Question: I have location information provided by <URL> names, country names and country codes. My goal is to provide a location search that is similar to Google Maps':

I don't need the cool bold highlighting, but I do need the search to return similar results in a similar way. I've tried creating a mapping with a single location field consisting of the entire location name (e.g., "Round Rock, TX, United States") and I've also tried having five separate fields consisting of each piece of a location. I've tried keyword and prefix queries and edgengram analyzers; I have been unsuccessful in finding the correct configuration to get this working properly.
What kinds of analyzers--both index and search--should I be looking at to accomplish my goals? This search doesn't have to be as perfected as Google's but I'd like it to be at least similar.
I do want to support partial-name matches, which is why I've been fiddling with edgengram. For example, a search of "round r" should match Round Rock, TX, United States. Also, I would prefer that results whose populated place (city) names begin with the exact search term be ranked higher than other results. For example, a search of "round ro" should match Round Rock, TX, United States before Round, Some Province, RO (Romania). I hope I've made this clear enough.
Here is my current index configuration (this is an anonymous type in C# that is later serialized to JSON and passed to the ElasticSearch API):
'''
settings = new
{
index = new
{
number_of_shards = 1,
number_of_replicas = 0,
refresh_interval = -1,
analysis = new
{
analyzer = new
{
edgengram_index_analyzer = new
{
type = "custom",
tokenizer = "index_tokenizer",
filter = new[] { "lowercase", "asciifolding" },
char_filter = new[] { "no_commas_char_filter" },
stopwords = new object[0]
},
search_analyzer = new
{
type = "custom",
tokenizer = "standard",
filter = new[] { "lowercase", "asciifolding" },
char_filter = new[] { "no_commas_char_filter" },
stopwords = new object[0]
}
},
tokenizer = new
{
index_tokenizer = new
{
type = "edgeNGram",
min_gram = 1,
max_gram = 100
}
},
char_filter = new
{
no_commas_char_filter = new
{
type = "mapping",
mappings = new[] { ",=>" }
}
}
}
}
},
mappings = new
{
location = new
{
_all = new { enabled = false },
properties = new
{
populatedPlace = new { index_analyzer = "edgengram_index_analyzer", type = "string" },
administrativeDivision = new { index_analyzer = "edgengram_index_analyzer", type = "string" },
administrativeDivisionAbbreviation = new { index_analyzer = "edgengram_index_analyzer", type = "string" },
country = new { index_analyzer = "edgengram_index_analyzer", type = "string" },
countryCode = new { index_analyzer = "edgengram_index_analyzer", type = "string" },
population = new { type = "long" }
}
}
}
'''
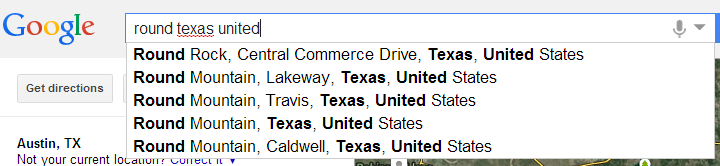
Answer: This might be what you are looking for:
'''
"analysis": {
"tokenizer": {
"name_tokenizer": {
"type": "edgeNGram",
"max_gram": 100,
"min_gram": 2,
"side": "front"
}
},
"analyzer": {
"name_analyzer": {
"tokenizer": "whitespace",
"type": "custom",
"filter": ["lowercase", "multi_words", "name_filter"]
},
},
"filter": {
"multi_words": {
"type": "shingle",
"min_shingle_size": 2,
"max_shingle_size": 10
},
"name_filter": {
"type": "edgeNGram",
"max_gram": 100,
"min_gram": 2,
"side": "front"
},
}
}
'''
I think using 'name_analyzer' will replicate the google search that you are talking about. You can tweak the configuration a bit to suit your needs.